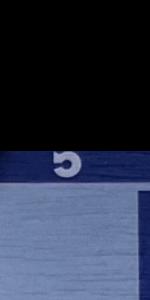
Label: Empty